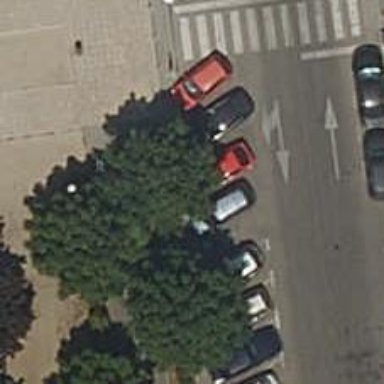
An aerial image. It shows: Motorcycle parking facility.